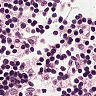
Metastatic tissue present: no